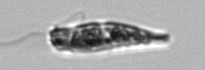
Label: Euglena